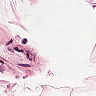
Metastatic tissue present: no